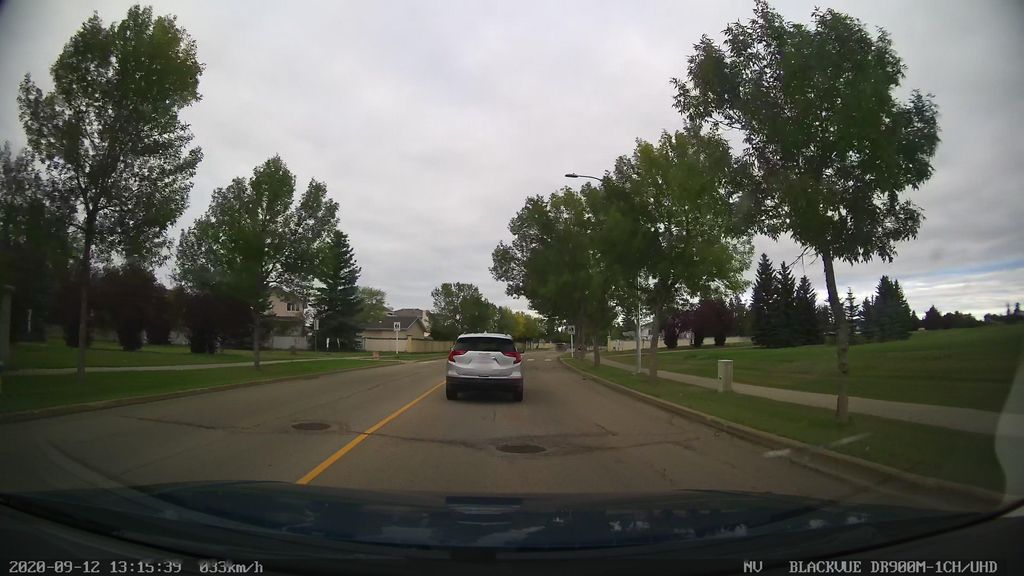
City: edmonton